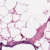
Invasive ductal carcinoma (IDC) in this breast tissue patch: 0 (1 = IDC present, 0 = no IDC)